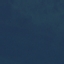
Land use / land cover class: SeaLake